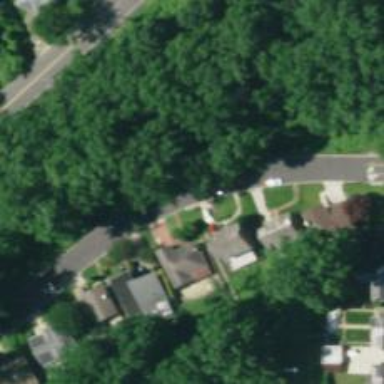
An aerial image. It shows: Residential road with sidewalk on the left side.